Question: I have a python code which is basically like this:
'''
dataset = loadDataset()
for i, data in enumerate(dataset):
x1, y1 = generateNewPoint1(data)
x2, y2 = generateNewPoint2(data)
x3, y3 = generateNewPoint2(data)
# here update the 3 graphs plotted on the user interface with points (x1,y1), (x2,y2) and (x3,y3)
'''
Is there any python library which allow me to plot such a graph on a user interface ?
Note: on the interface, I also want to show the current value of 'i' at each iteration, and allow the user to load some dataset using a "browse" button.
Here is an example which shows an example of the interface that I want at iteration 5 for instance:

Which kind of python library can allow me to do that easily ?
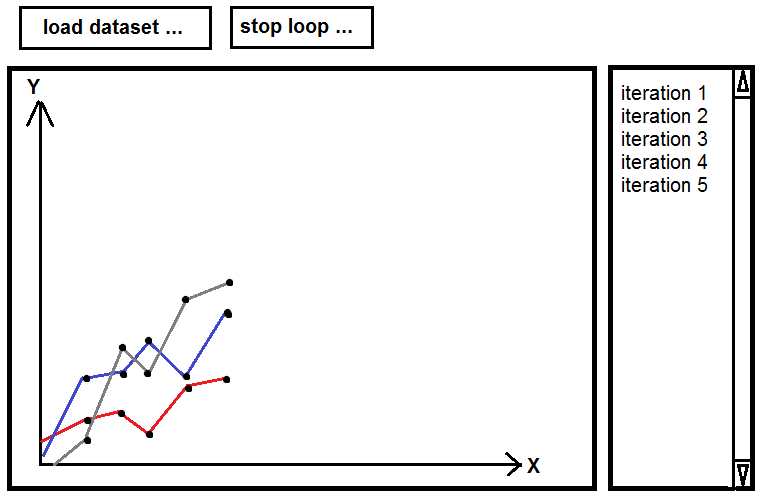
Answer: This article could be helpful to you.
<URL>